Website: crate-barrel
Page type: orders-overview
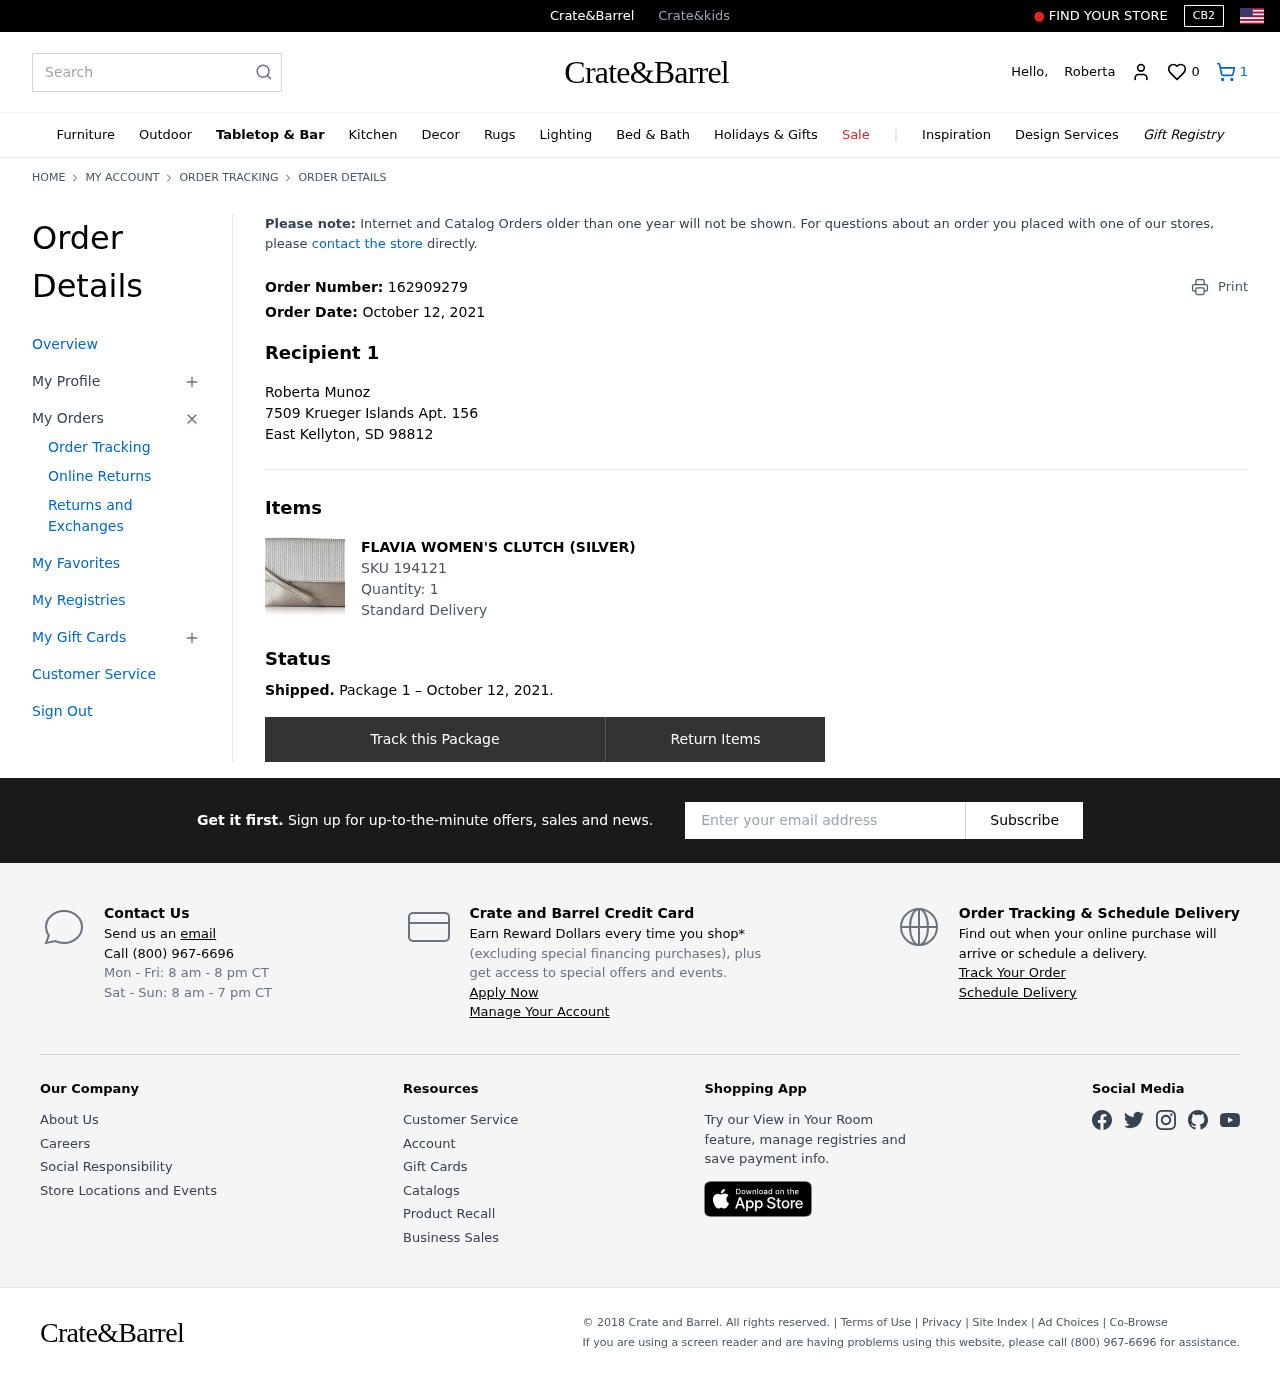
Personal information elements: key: PII_CITY_STATE_ZIP
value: East Kellyton, SD 98812
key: PII_FIRSTNAME
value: Roberta
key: PII_FULLNAME
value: Roberta Munoz
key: PII_STREET
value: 7509 Krueger Islands Apt. 156
Product elements: key: PRODUCT1_NAME
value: Flavia Women's Clutch (Silver)
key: PRODUCT1_QUANTITY
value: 1
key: PRODUCT1_SKU
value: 194121
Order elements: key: ORDER_NUM_ITEMS
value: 1
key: ORDER_ID
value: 162909279
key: ORDER_DATE
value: October 12, 2021
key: ORDER_SHIPPING_DATE
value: October 12, 2021
Search elements: key: HEADER_SEARCH
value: Search
Other elements: key: FAVORITES_COUNT
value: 0